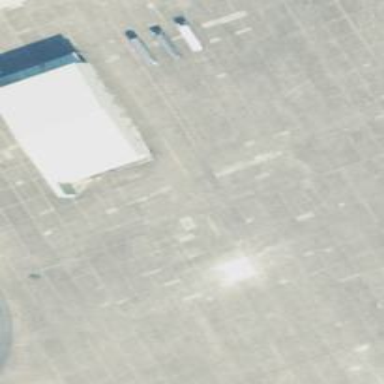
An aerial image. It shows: Hangar building located at airport.